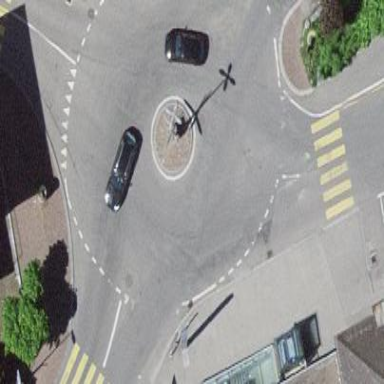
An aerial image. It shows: Roundabout on residential road with asphalt surface.